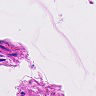
Metastatic tissue present: no